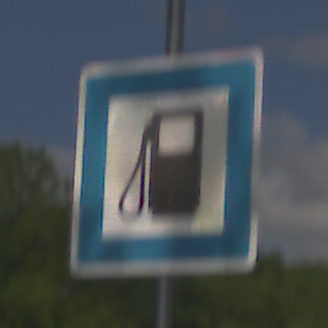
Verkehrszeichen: Tankstelle
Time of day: Midday
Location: Outdoor (RoadRail)
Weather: PartlyCloudy
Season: NotSpecified
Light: Natural